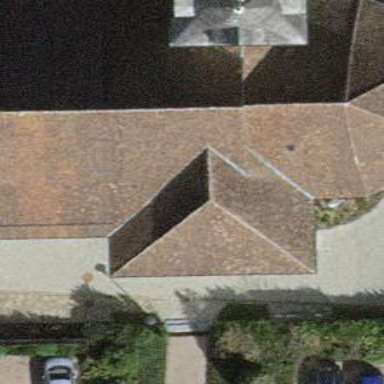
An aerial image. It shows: View of roof with edges.